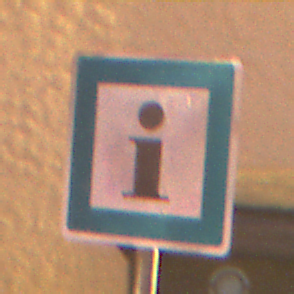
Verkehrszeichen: Informationsstelle
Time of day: Night
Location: Outdoor (Urban)
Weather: Clear
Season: NotSpecified
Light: Artificial